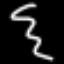
Label: squiggle